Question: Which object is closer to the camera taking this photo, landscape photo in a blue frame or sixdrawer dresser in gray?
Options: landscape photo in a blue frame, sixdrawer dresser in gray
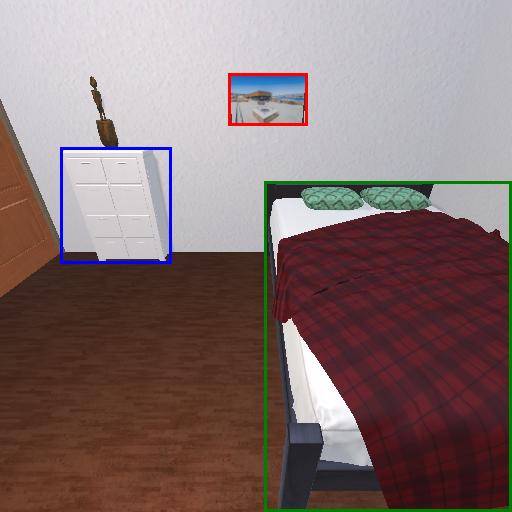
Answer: landscape photo in a blue frame